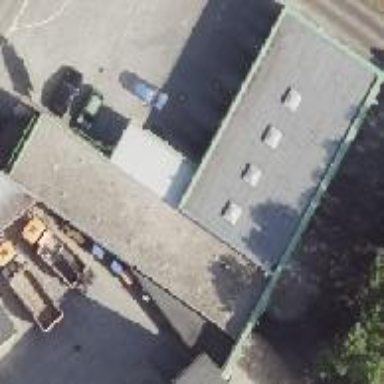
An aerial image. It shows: Commercial building housing car wash facility.